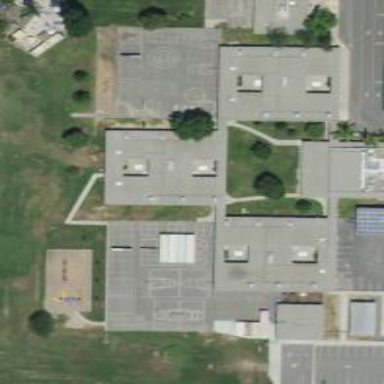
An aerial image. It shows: School.